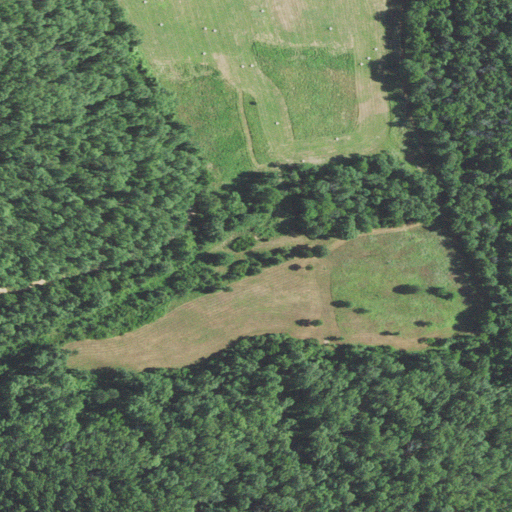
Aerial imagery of valley in Missouri named Shut-In Hollow containing deciduous forest, pasture, mixed forest, and open development